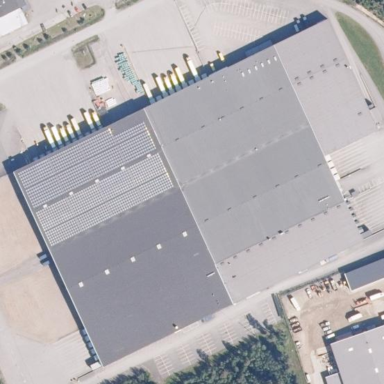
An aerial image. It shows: Warehouse.